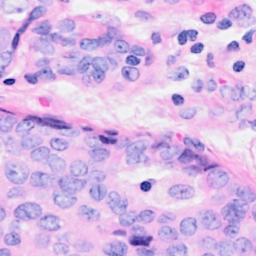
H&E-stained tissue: Breast